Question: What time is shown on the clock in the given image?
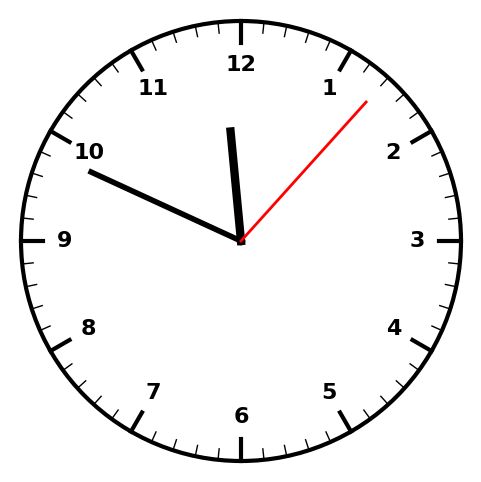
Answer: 11:49:07